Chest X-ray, AP view. Patient: 64 years old, sex M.
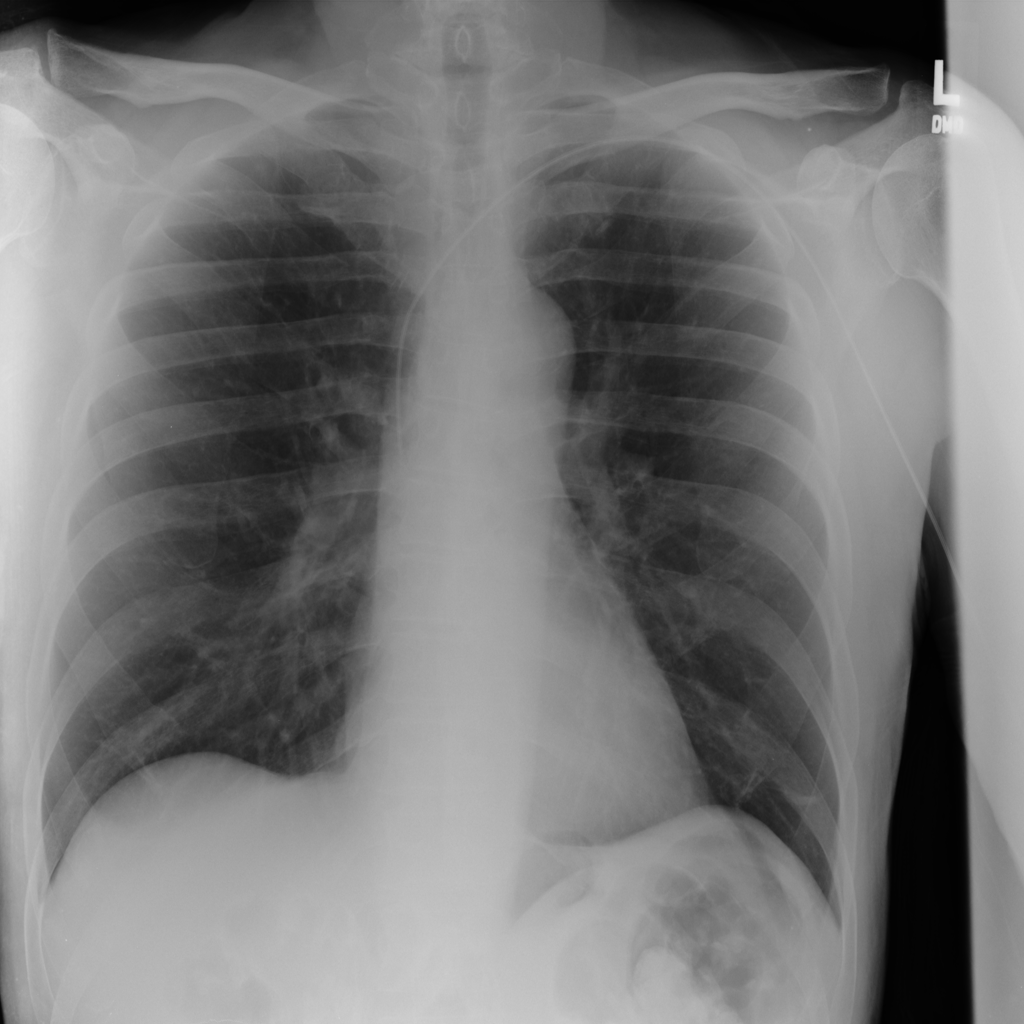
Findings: No Finding